Question: I'm trying to launch my app but i'm getting runtime error all the time.
Definition of the program is: App starts when user clicks button , button will be invisible and count down starts after countdown finish Menu.java will open.
Here is my code below:
'''
public class Main extends Activity {
TextView countDown;
int counter;
Intent menuIntent;
Button appStartButton;
@Override
protected void onCreate(Bundle savedInstanceState) {
super.onCreate(savedInstanceState);
setContentView(R.layout.activity_main);
menuIntent = new Intent("com.example.project_21.MENU");
counter = 5;
countDown = (TextView) findViewById(R.id.countDown);
appStartButton = (Button) findViewById(R.id.appStartButton);
appStartButton.setOnClickListener(new View.OnClickListener() {
@Override
public void onClick(View v) {
v.setVisibility(View.GONE);
while (counter != 0) {
sleep(1000);
counter--;
countDown.setText(counter + " seconds");
}
startActivity(menuIntent);
}
});
}
@Override
public boolean onCreateOptionsMenu(Menu menu) {
// Inflate the menu; this adds items to the action bar if it is present.
getMenuInflater().inflate(R.menu.main, menu);
return true;
}
public void sleep(long mill) {
try {
Thread.sleep(mill);
} catch (InterruptedException e) {
e.printStackTrace();
}
}
'''
'''
<?xml version="1.0" encoding="utf-8"?>
<manifest xmlns:android="http://schemas.android.com/apk/res/android"
package="com.example.project_21"
android:versionCode="1"
android:versionName="1.0" >
<uses-sdk
android:minSdkVersion="8"
android:targetSdkVersion="19" />
<application
android:allowBackup="true"
android:icon="@drawable/ic_launcher"
android:label="@string/app_name"
android:theme="@style/AppTheme" >
<activity
android:name="com.example.project_21.Main"
android:label="@string/app_name" >
<intent-filter>
<action android:name="android.intent.action.MAIN" />
<category android:name="android.intent.category.LAUNCHER" />
</intent-filter>
</activity>
<activity
android:name="com.example.project_21.Menu"
android:label="@string/app_name" >
<intent-filter>
<action android:name="com.example.project_21.MENU" />
<category android:name="android.intent.category.DEFAULT" />
</intent-filter>
</activity>
</application>
</manifest>
'''
'''
<LinearLayout xmlns:android="http://schemas.android.com/apk/res/android"
xmlns:tools="http://schemas.android.com/tools"
android:layout_width="match_parent"
android:layout_height="match_parent"
android:background="@drawable/android2"
android:orientation="vertical"
android:paddingBottom="@dimen/activity_vertical_margin"
android:paddingLeft="@dimen/activity_horizontal_margin"
android:paddingRight="@dimen/activity_horizontal_margin"
android:paddingTop="@dimen/activity_vertical_margin"
tools:context=".Main" >
<TextView
android:id="@+id/startsInfo"
android:layout_width="fill_parent"
android:layout_height="80dp"
android:gravity="center"
android:text="@string/welcome"
android:textSize="30sp" />
<TextView
android:id="@+id/countDown"
android:layout_width="fill_parent"
android:layout_height="wrap_content"
android:gravity="center"
android:text="@string/countDown"
android:textSize="45sp" />
<Button
android:id="@+id/appStartButton"
android:layout_width="fill_parent"
android:layout_height="wrap_content"
android:gravity="center"
android:text="@string/appStartButton"
android:textSize="35sp" />
</LinearLayout>
'''

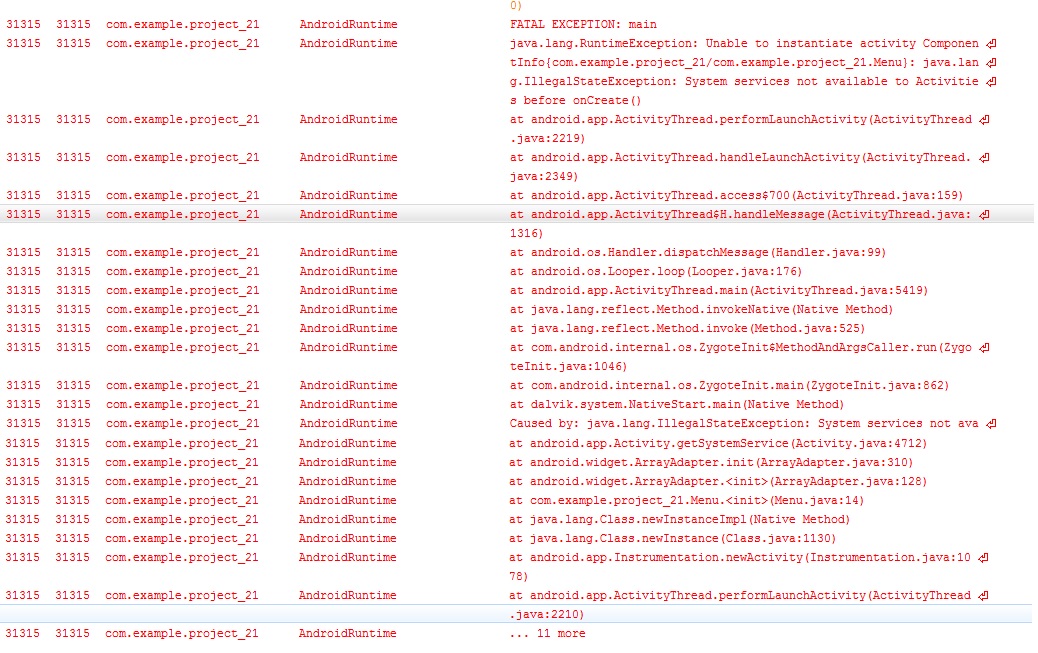
Answer: The error message states that you are making a call to system services, before they are available. This is because you are calling them in the onCreate() method. Move the calls you are making in your Menu.java class (not included here, so can't tell you exactly which calls you are making) to another lifecycle method - onCreateView() is probably best for an Activity (onAttach() is a good one for Fragments).